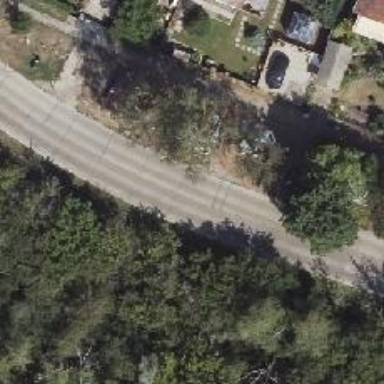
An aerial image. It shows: Residential road with concrete surface. The sidewalk is on the left.